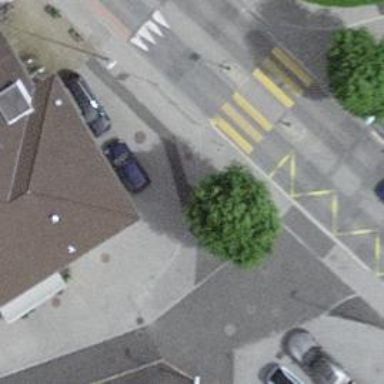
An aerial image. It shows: Bus stop with platform for public transport.